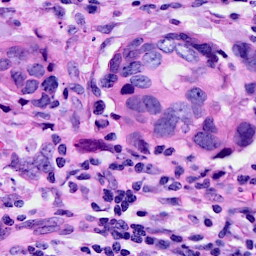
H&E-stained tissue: Breast